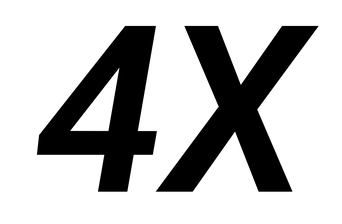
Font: Roboto-Italic_SemiBold_Italic